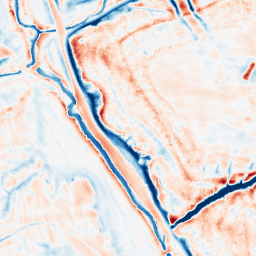
Category: edge_preserving
Decomposition family: bilateral
Decomposition parameters: d: 21
sigma_color: 75
sigma_space: 100
Upsampling method: bicubic
Upsampling parameters: scale: 2
Upsampling scale: 2